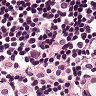
Metastatic tissue present: no